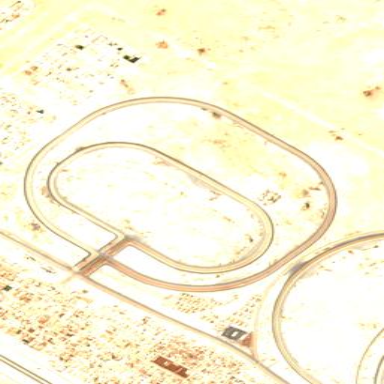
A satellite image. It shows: Track dedicated to camel racing in leisure land area.